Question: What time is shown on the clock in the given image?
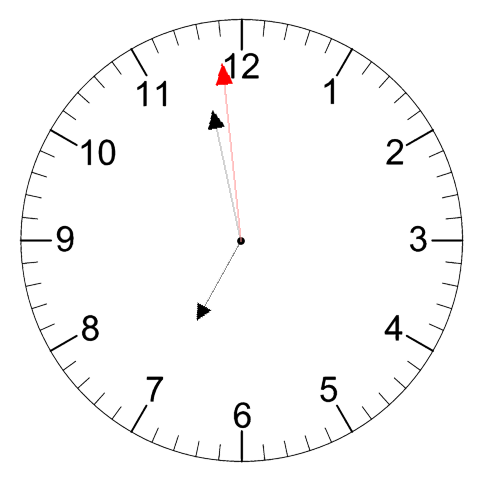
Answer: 06:57:59